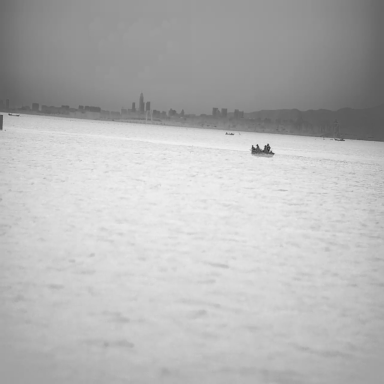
There are four bulk_carriers in the infrared image.